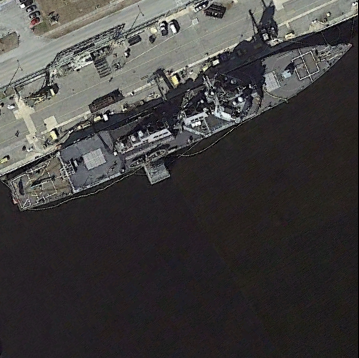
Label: destroyer